This time-domain trace was recorded on a rotor test rig. Determine the machine's mechanical condition. Answer with exactly one of: normal, misalignment, unbalance, looseness.
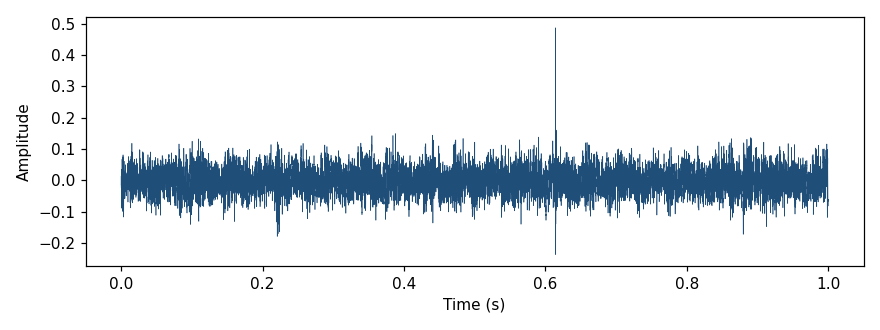
Answer: unbalance